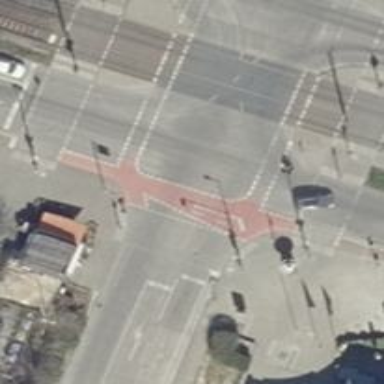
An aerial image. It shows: Concrete path with traffic signals and cycleway crossing. The sidewalk surface is also concrete.